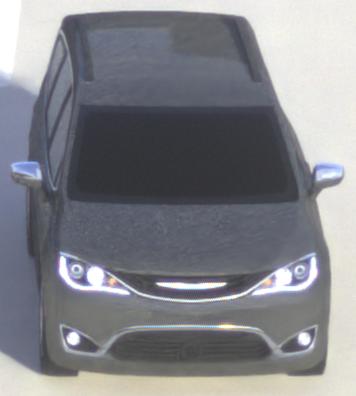
Make: Chrysler
Model: Pacifica
Detailed model: -
Model produced from: 2016
Model produced until: 2020
Doors: 5
Color: gray
Road condition: dry road
Daytime: morning or afternoon
Contrast: medium contrast